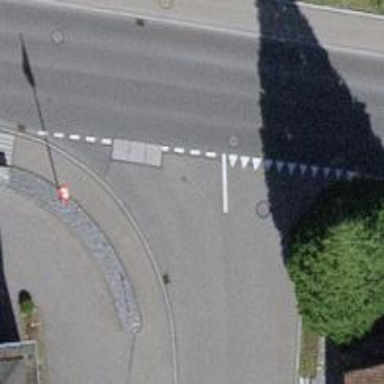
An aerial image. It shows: Road with "give way" sign.